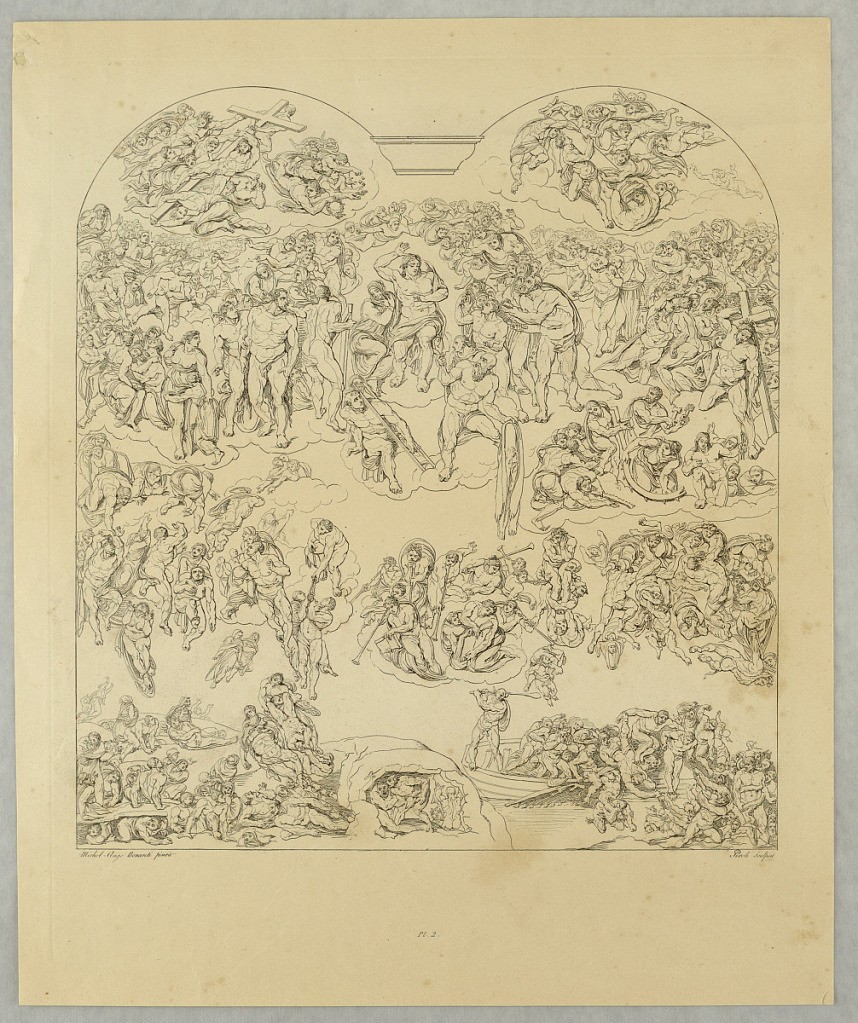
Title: Plate, from Le Jugement Universal
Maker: Tommaso Piroli, Italian, 1752 - 1824
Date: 1808
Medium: Etching on paper
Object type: Print
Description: Plate 2